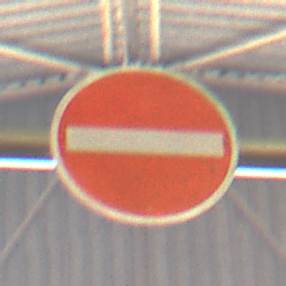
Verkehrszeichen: VerbotDerEinfahrt
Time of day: Midday
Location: Indoor (Urban)
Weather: NotSpecified
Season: NotSpecified
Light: Natural